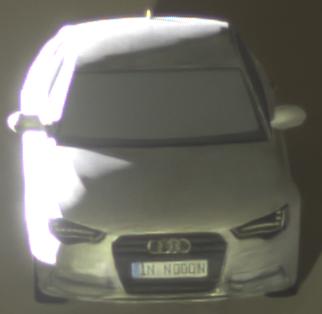
Make: Audi
Model: A6 2.0 TFSI
Detailed model: A6 (C7) Limousine
Model produced from: 2011/10
Model produced until: 2014/09
Doors: 4
Color: white
Road condition: dry road
Daytime: night
Contrast: high contrast